Question: The pie charts:

THE LINK TO DATA: <URL>
'''
Mydata<-read.csv(file="final_analysis_candy_analysis.csv",head=TRUE,sep=",")
dhfr.Arg <- table(Mydata$dhfr.Arg.59.163.137.)
dhfr.Ile <- table(Mydata$dhfr.Ile.51.214.65.)
dhfr.Asn108 <- table(Mydata$dhfr.Asn108.328.372.)
glu.540 <- table(Mydata$glu.540.538.326.200.)
gly.437 <- table(Mydata$gly.437.848.300.)
library(plotrix)
par(op)
op <-par(mfrow=c(2,3),mar=c(0,0,1,0))
pct <- round(dhfr.Arg/sum(dhfr.Arg)*100)
lbls <- paste(names(dhfr.Arg), pct) # add percents to labels
lbls <- paste(lbls,"%",sep="") # ad % to labels
lp<-pie3D(dhfr.Arg,radius=0.8,labels=lbls,explode=0.1,
labelrad=1.4,main="dhfr Arg 59(163,137)")
pct <- round(dhfr.Ile/sum(dhfr.Ile)*100)
lbls <- paste(names(dhfr.Ile), pct) # add percents to labels
lbls <- paste(lbls,"%",sep="") # ad % to labels
lp<-pie3D(dhfr.Ile,radius=0.8,labels=lbls,explode=0.1,
labelrad=1.4,main="dhfr Ile 51(214,65)")
pct <- round(dhfr.Asn108/sum(dhfr.Asn108)*100)
lbls <- paste(names(dhfr.Asn108), pct) # add percents to labels
lbls <- paste(lbls,"%",sep="") # ad % to labels
lp <- pie3D(dhfr.Asn108,radius=0.8,labels=lbls,explode=0.1,
labelrad=1.4,main="dhfr Asn108(328,372)")
pct <- round(glu.540/sum(glu.540)*100)
lbls <- paste(names(glu.540), pct) # add percents to labels
lbls <- paste(lbls,"%",sep="") # ad % to labels
lp<-pie3D(glu.540,radius=0.8,labels=lbls,explode=0.1,
labelrad=1.4,main="glu 540(538,326,200)")
pct <- round(gly.437/sum(gly.437)*100)
lbls <- paste(names(gly.437), pct) # add percents to labels
lbls <- paste(lbls,"%",sep="") # ad % to labels
lp <- pie3D(gly.437,radius=0.8,labels=lbls,explode=0.1,
labelrad=1.4,main="gly 437(848,300)")
par(op)
'''
<URL>
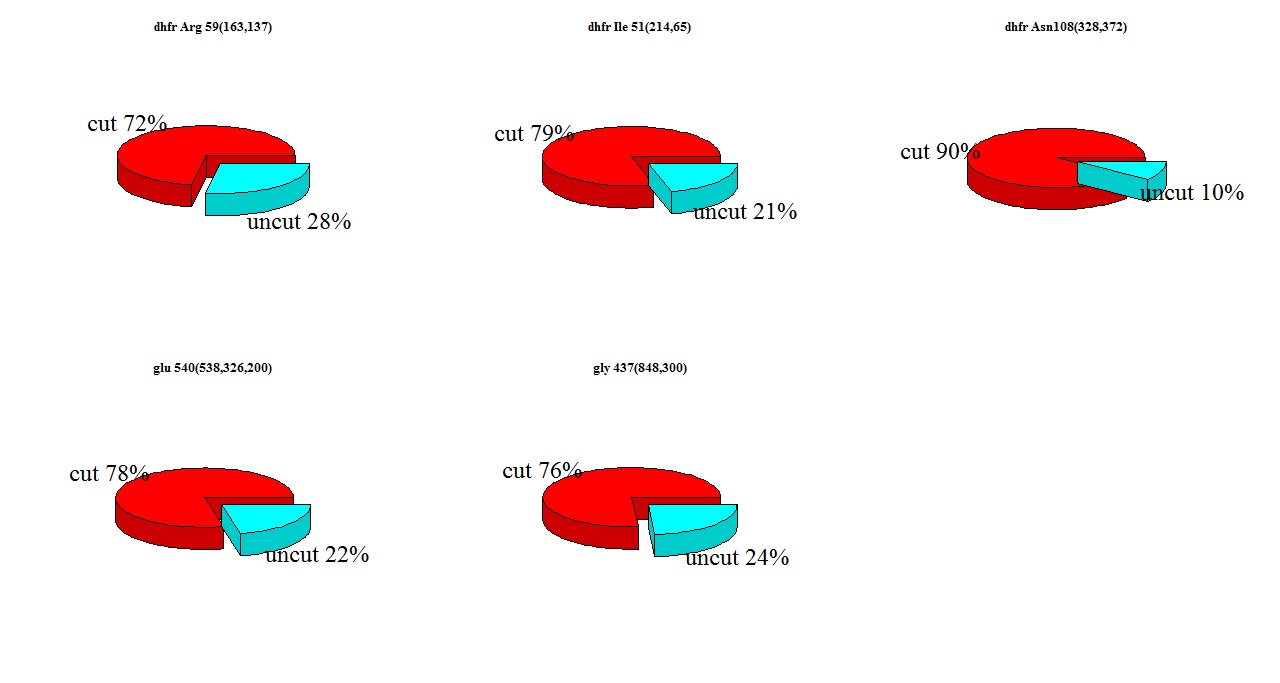
Answer: Using a 2D visualization will your plot much easier to comprehend. Therefore, an alternative 2D solution with 'ggplot':
'''
# load needed packages
library(data.table)
library(ggplot2)
library(scales)
# process & summarise the data (with data.table)
mydat <- melt(setDT(Mydata),
id=1,
measure.vars=4:8)[, .N, by = .(variable,value)
][, ':=' (perc = round(N/sum(N),2),
pos = cumsum(N)-0.5*N), by = variable]
# create the plot with ggplot2 & scales
ggplot(mydat) +
geom_bar(stat="identity", aes(x="", y=N, fill=value)) +
geom_text(aes(x = "", y = pos, label = percent(perc))) +
scale_x_discrete(expand = c(0,0)) +
scale_y_continuous(expand = c(0,0)) +
coord_polar(theta = "y") +
facet_grid(.~ variable, scales = "free") +
theme_minimal(base_size = 16) +
theme(axis.title = element_blank(), axis.text = element_blank(),
panel.grid = element_blank(), legend.title = element_blank())
'''
which gives the following plot:
<URL>
See <URL> for how to calculate the 'pos' variable with base R or with the and packages.
---
However, pie-charts are mostly not the best way to visualize data. Also in this case a bart chart will result in a clearer visualization. With:
'''
ggplot(mydat, aes(x=variable, y=perc, fill=value)) +
geom_bar(stat="identity", aes(label = percent(perc)), width=0.6) +
scale_y_continuous(labels = percent(c(0,0.25,0.50,0.75,1.00))) +
coord_flip() +
theme_minimal(base_size = 14) +
theme(axis.title = element_blank(), legend.title = element_blank())
'''
you get:
<URL>